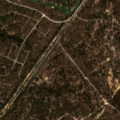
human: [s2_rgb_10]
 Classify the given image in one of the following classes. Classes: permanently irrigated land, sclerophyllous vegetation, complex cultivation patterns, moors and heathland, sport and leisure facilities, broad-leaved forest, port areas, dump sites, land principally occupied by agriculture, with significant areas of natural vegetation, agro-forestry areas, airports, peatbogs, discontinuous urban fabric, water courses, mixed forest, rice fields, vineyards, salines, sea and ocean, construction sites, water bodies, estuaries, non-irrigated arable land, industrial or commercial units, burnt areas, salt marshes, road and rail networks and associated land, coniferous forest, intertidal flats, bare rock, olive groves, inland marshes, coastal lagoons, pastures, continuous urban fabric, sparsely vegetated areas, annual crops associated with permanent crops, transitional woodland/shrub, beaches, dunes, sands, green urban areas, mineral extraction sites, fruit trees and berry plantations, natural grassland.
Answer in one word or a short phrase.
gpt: sport and leisure facilities, broad-leaved forest